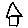
Label: house